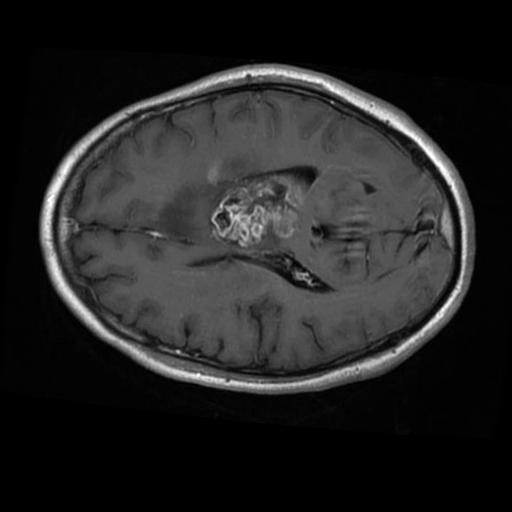
Label: brain_glioma